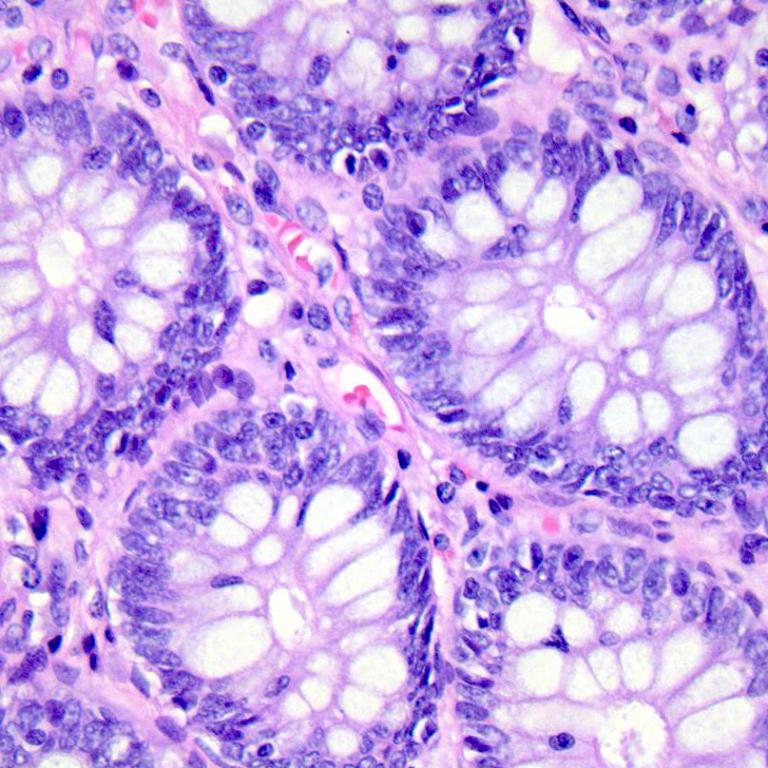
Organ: colon
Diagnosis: benign